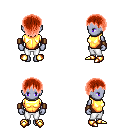
a pixel art fantasy rpg character, female body template, dark elf, purple skin, gold chest armor, white pants, red plain hairstyle, leather bracers, gold boots, four views (front, back, left, right), 2x2 character sprite sheet, small pixel art, hard edges, no anti-aliasing